Question: Using <URL> I could draw text on Aero Glass. The rendering is perfectly fine, but there is a visual problem: the glow is clipped on the text-alignment side.

FYI, text format is defined like this:
'''
Dim uFormat As Integer = TextFormatFlags.NoPrefix Or TextFormatFlags.WordBreak Or _
TextFormatFlags.TextBoxControl Or TextFormatFlags.EndEllipsis
'''
Can this be fixed?
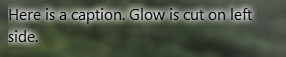
Answer: This <URL> is left-aligned by default. So to fix glow clipping you should extend glow bounds. Here is the corrected the sample:
'''
public void DrawTextOnGlass(IntPtr hwnd, String text, Font font, Rectangle bounds, int glowSize){
//...
RECT glowRect = new RECT();
RECT textRect = new RECT();
glowRect.left = bounds.Left - glowSize;
glowRect.right = bounds.Right + glowSize;
glowRect.top = bounds.Top - glowSize;
glowRect.bottom = bounds.Bottom + glowSize;
textRect.left = glowSize;
textRect.top = glowSize;
textRect.right = glowRect.right - glowRect.left;
textRect.bottom = glowRect.bottom - glowRect.top;
//...
int uFormat = (int)(TextFormatFlags.NoPrefix
| TextFormatFlags.WordBreak | TextFormatFlags.TextBoxControl | TextFormatFlags.EndEllipsis);
//...
DrawThemeTextEx(renderer.Handle, Memdc, 0, 0, text, -1, uFormat, ref textRect, ref dttOpts);
BitBlt(destdc, glowRect.left, glowRect.top,
glowRect.right - glowRect.left,
glowRect.bottom - glowRect.top,
Memdc, 0, 0, SRCCOPY);
//...
}
'''